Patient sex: M
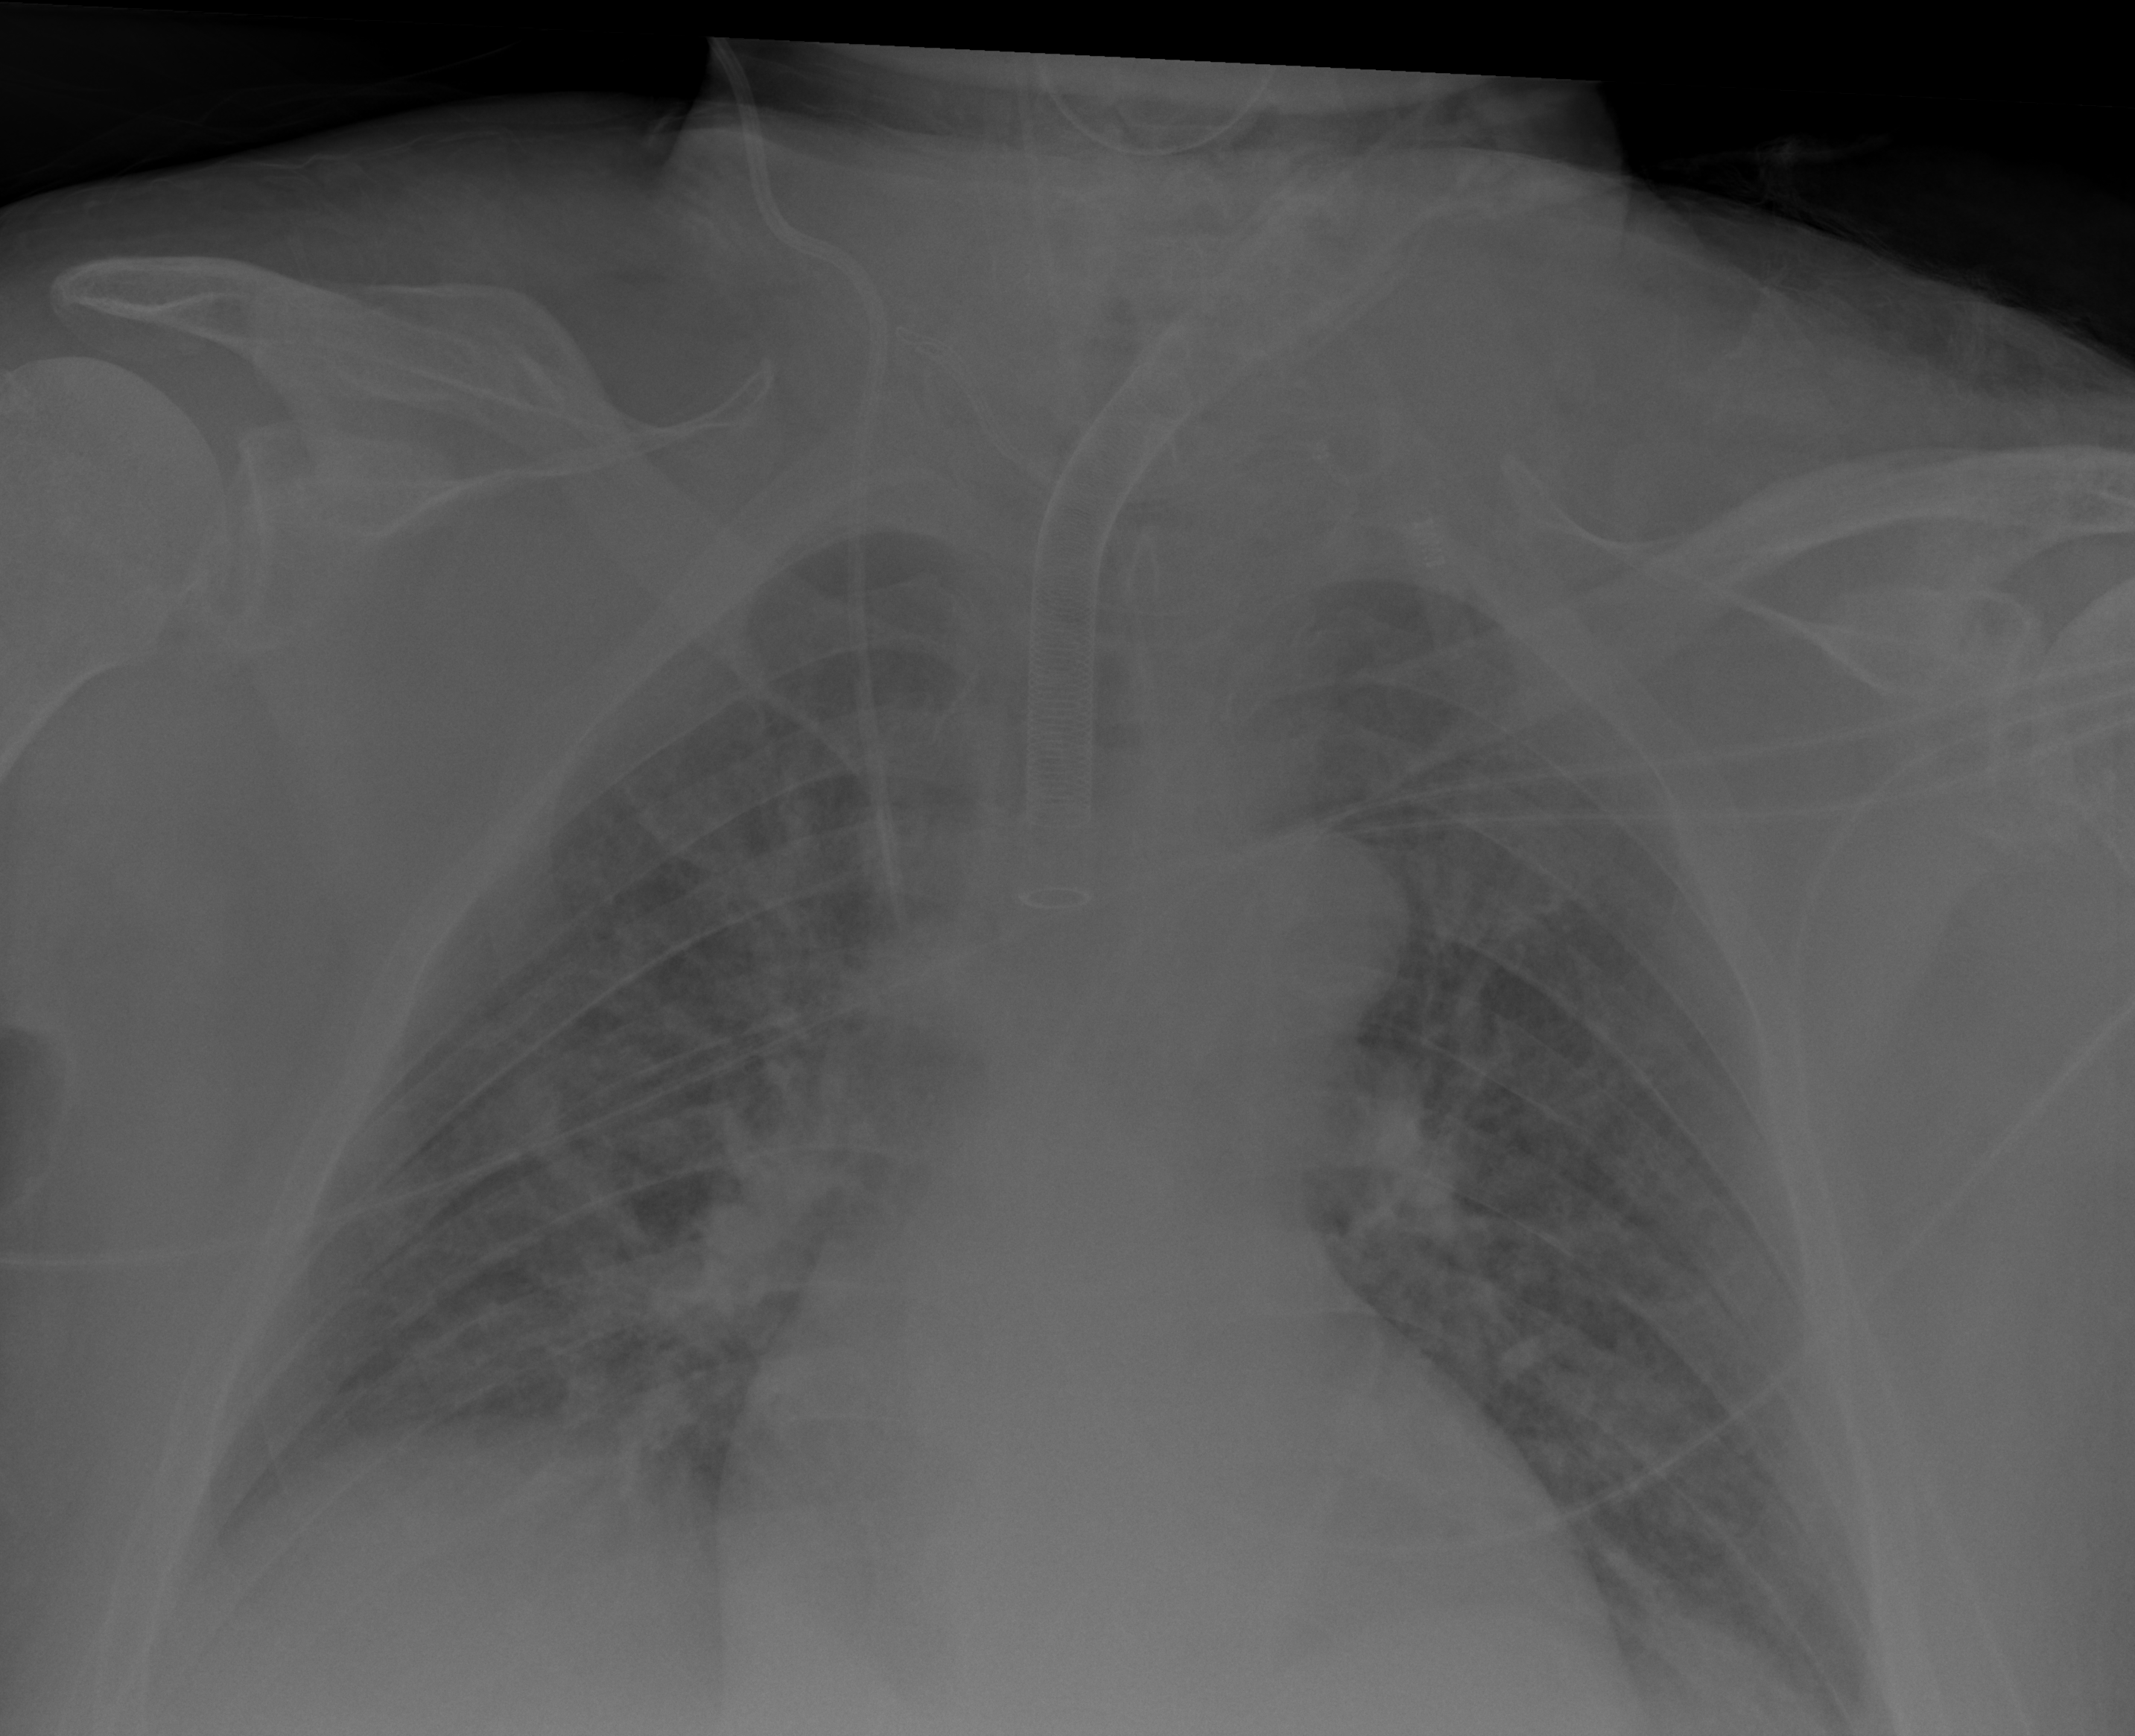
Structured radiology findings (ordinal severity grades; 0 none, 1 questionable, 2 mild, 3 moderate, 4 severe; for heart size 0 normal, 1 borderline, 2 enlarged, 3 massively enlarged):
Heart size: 2
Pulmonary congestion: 2
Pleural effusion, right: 2
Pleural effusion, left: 2
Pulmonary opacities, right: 2
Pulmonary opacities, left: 2
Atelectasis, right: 2
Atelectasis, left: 2